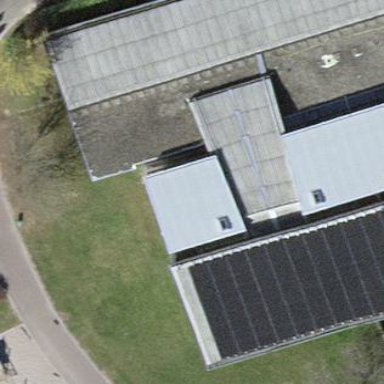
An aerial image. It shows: The building has flat roof colored silver.